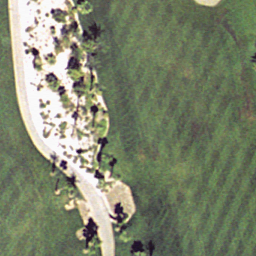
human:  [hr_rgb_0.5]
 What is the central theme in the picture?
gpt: golf course